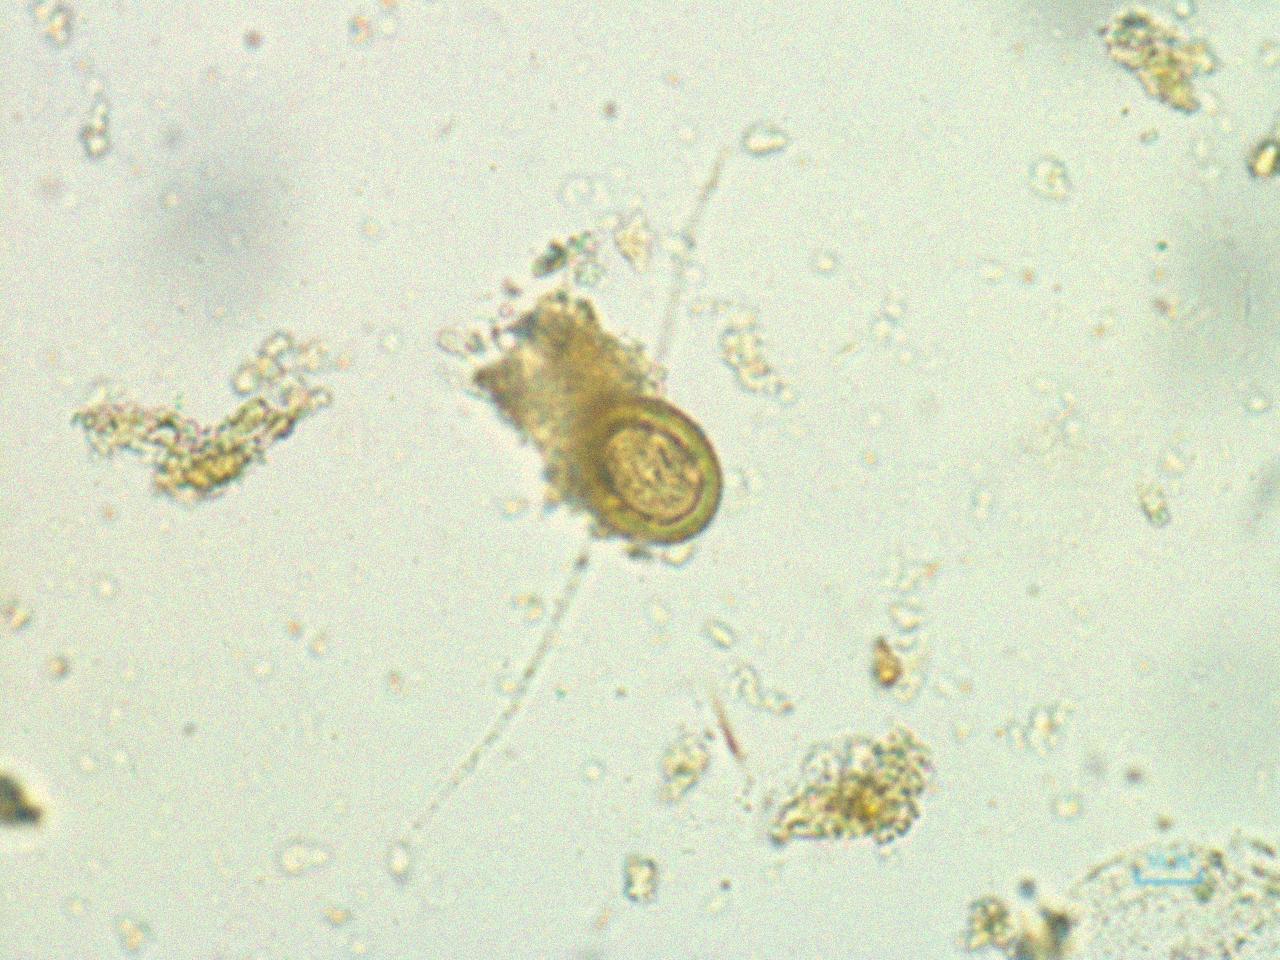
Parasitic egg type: Taenia spp. egg